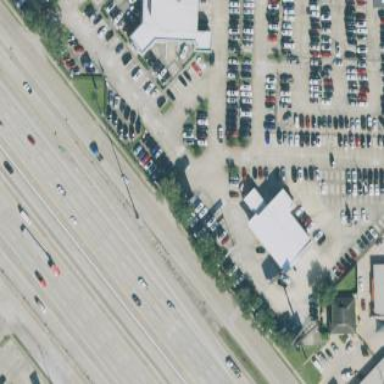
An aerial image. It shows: Building that houses car shop.